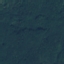
Land use / land cover class: Forest